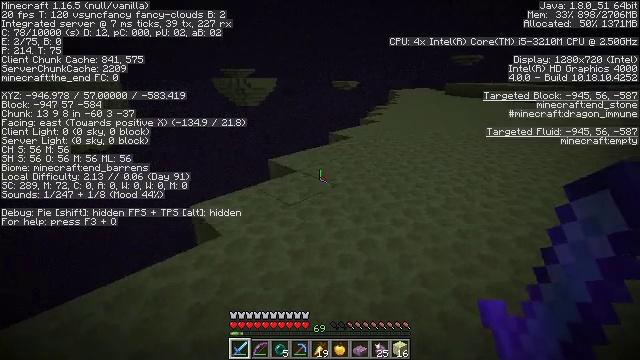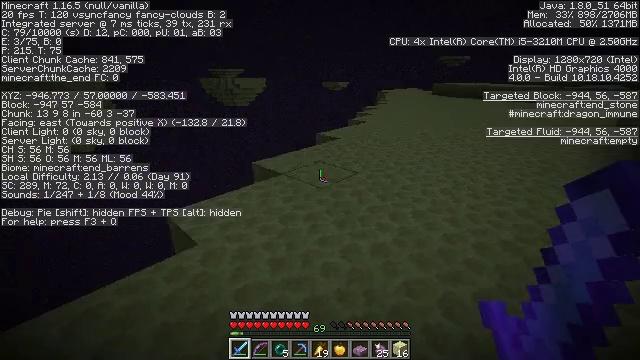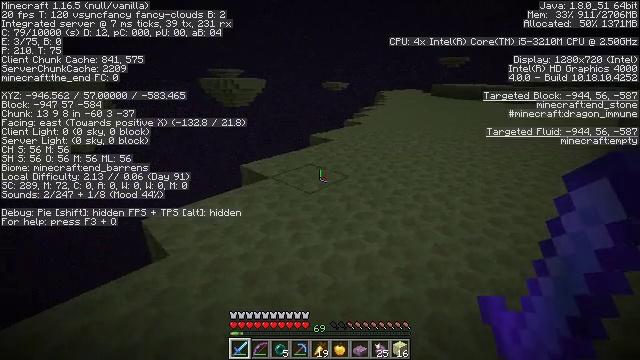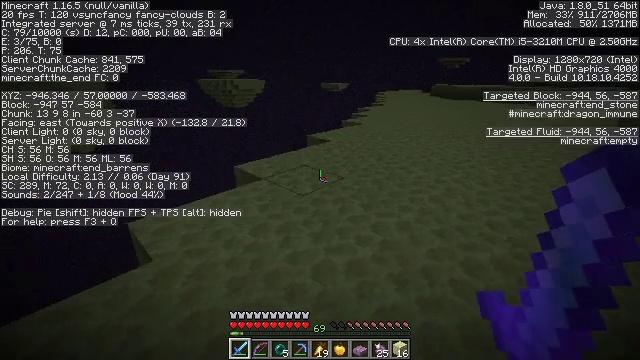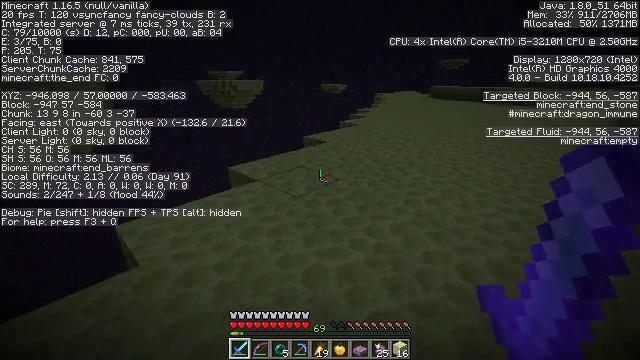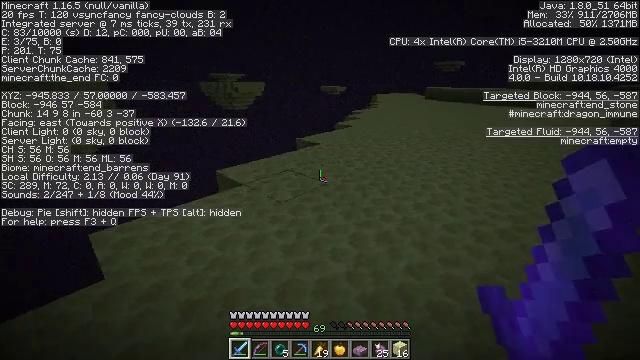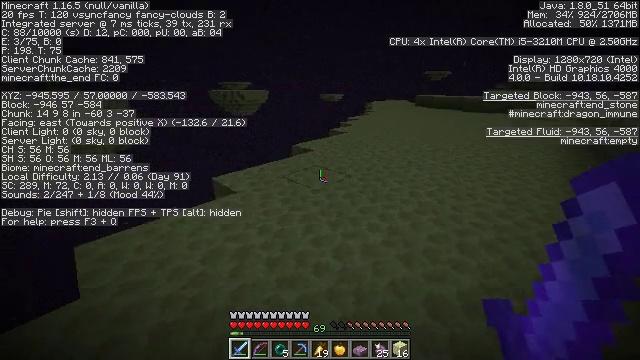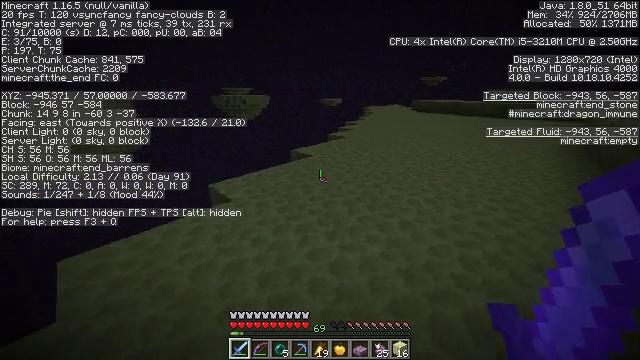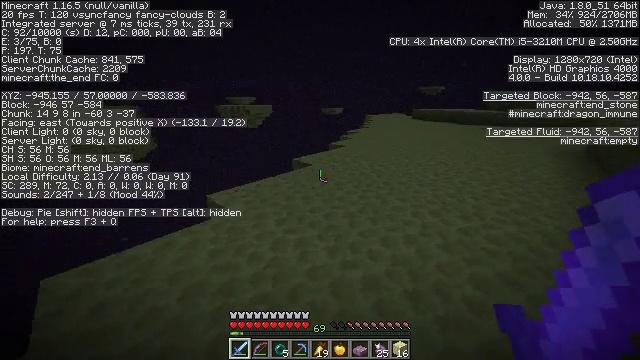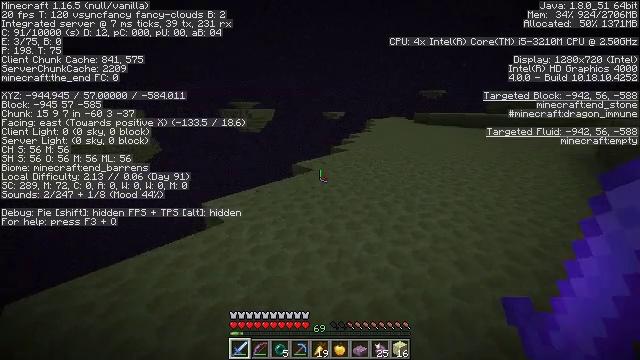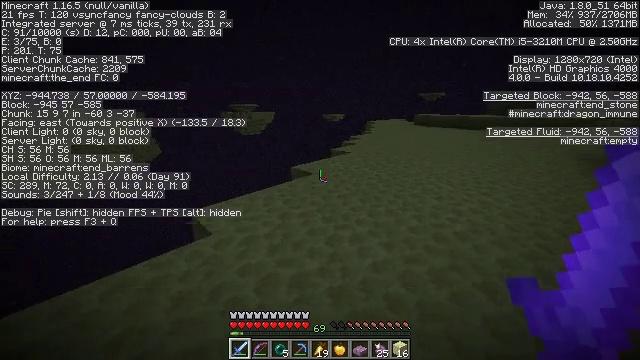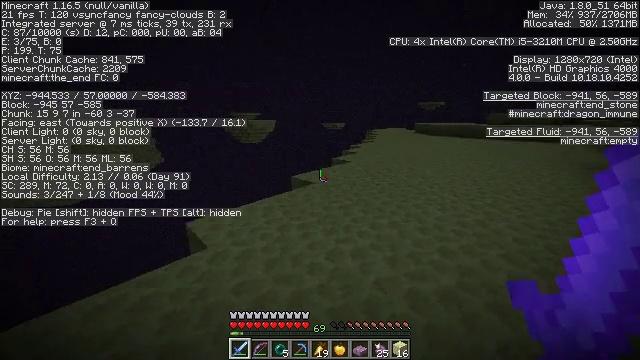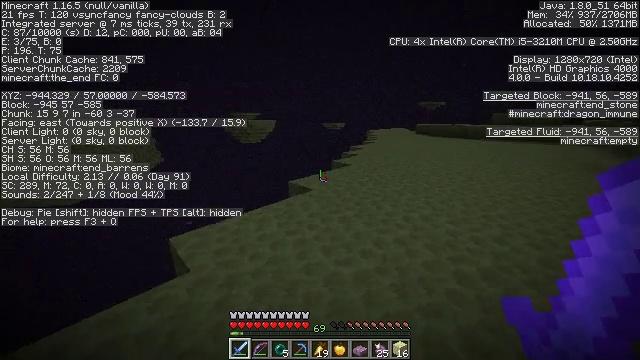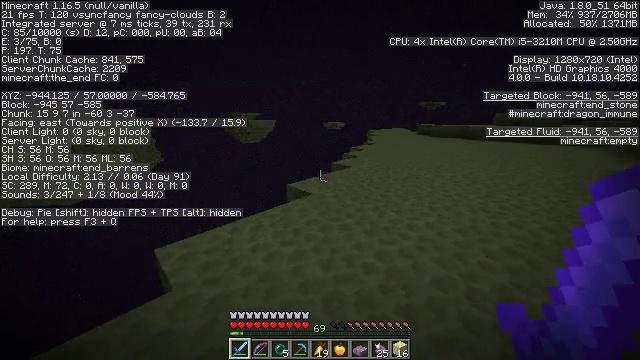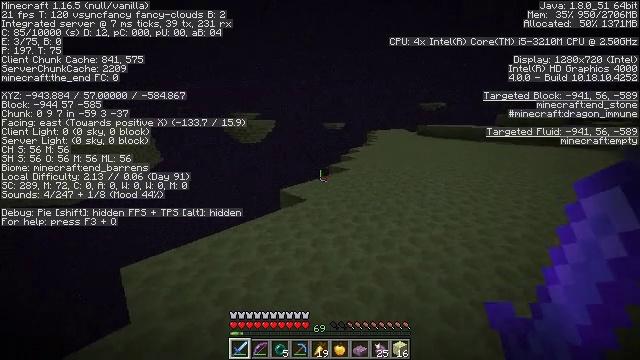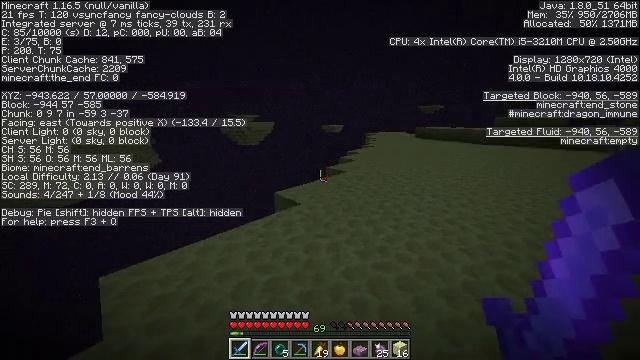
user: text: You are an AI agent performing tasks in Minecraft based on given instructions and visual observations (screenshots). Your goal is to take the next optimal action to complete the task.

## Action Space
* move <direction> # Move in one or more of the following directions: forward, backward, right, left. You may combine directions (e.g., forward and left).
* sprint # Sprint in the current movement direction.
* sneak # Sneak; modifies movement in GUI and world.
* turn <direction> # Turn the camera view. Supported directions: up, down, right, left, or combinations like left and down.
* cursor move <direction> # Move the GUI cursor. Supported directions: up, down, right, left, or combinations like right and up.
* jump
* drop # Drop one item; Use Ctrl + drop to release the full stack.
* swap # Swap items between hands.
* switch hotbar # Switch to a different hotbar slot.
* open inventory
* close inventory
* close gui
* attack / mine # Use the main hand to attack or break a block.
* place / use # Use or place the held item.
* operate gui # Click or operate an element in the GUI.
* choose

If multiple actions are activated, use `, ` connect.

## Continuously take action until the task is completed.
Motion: motion action
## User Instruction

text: Gather end stone from the End.
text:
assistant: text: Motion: move forward and move right, turn right
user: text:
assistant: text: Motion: move forward and move right
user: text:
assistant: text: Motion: move forward and move right
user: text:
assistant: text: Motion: move forward and move right, sprint
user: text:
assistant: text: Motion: move forward and move right, sprint
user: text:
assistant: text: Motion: move forward, sprint
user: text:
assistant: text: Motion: move forward, sprint
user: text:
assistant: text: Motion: move forward, sprint, turn up
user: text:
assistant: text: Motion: move forward, sprint
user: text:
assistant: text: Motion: move forward, sprint
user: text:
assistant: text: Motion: move forward, sprint, turn up
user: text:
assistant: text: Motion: move forward, sprint
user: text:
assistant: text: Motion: move forward, sprint
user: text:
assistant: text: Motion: move forward and move right, sprint
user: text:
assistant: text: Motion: move forward and move right, sprint
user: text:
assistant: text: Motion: move forward and move right, sprint
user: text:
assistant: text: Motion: move forward and move right, sprint
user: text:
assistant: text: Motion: move forward and move right, sprint, turn down
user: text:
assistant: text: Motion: move forward and move right, sprint, turn down
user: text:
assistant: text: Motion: move forward and move right, sprint
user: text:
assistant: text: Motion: move forward and move right, sprint, turn left and down
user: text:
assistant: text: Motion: move forward and move right, sprint, turn left and down, jump
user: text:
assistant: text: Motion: move forward and move right, sprint, turn left and down, jump
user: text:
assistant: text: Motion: move forward and move right, sprint, turn left, jump
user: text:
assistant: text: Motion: move forward and move right, sprint, jump
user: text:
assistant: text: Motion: move forward and move right, sprint, turn left, jump
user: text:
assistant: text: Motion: move forward and move right, sprint, turn left, jump
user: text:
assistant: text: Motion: move forward and move right, sprint, turn left, jump
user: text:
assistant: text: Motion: move forward and move right, sprint, turn left, jump
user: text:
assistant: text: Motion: move forward and move right, sprint, jump